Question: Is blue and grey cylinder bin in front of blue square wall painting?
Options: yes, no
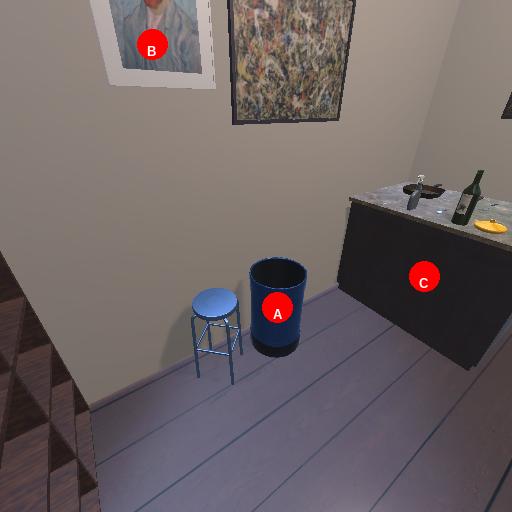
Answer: yes